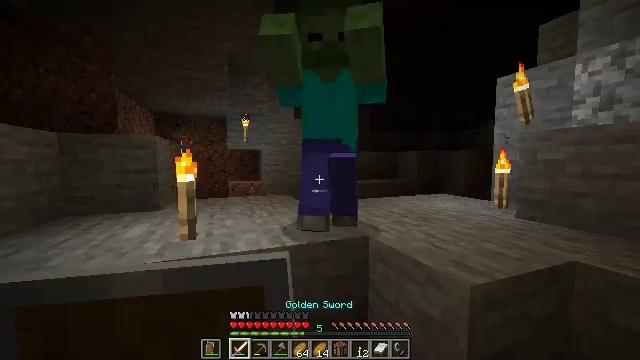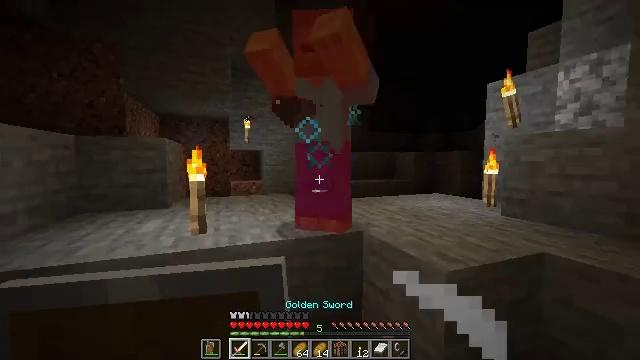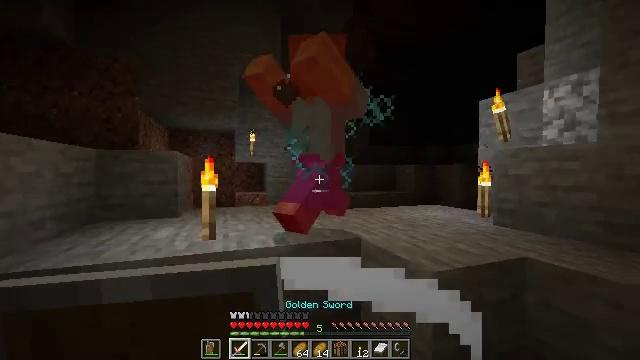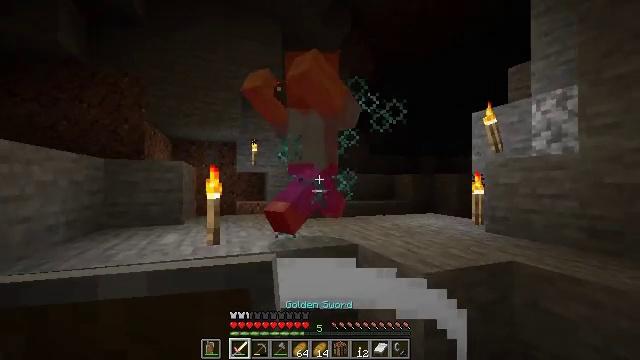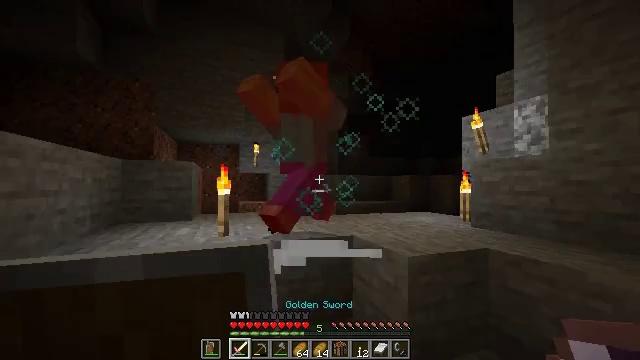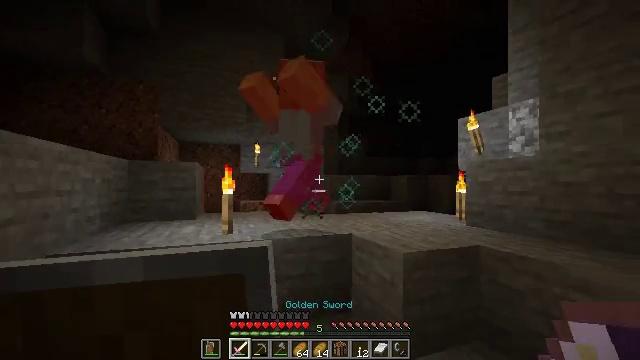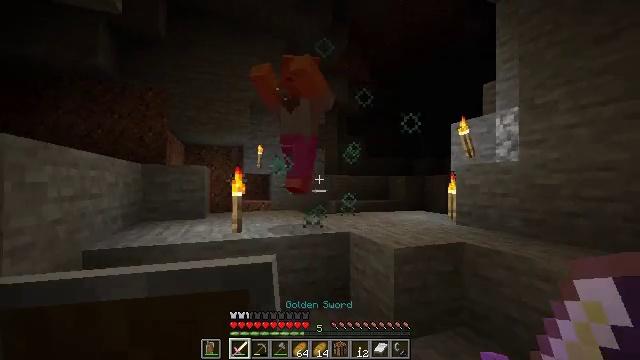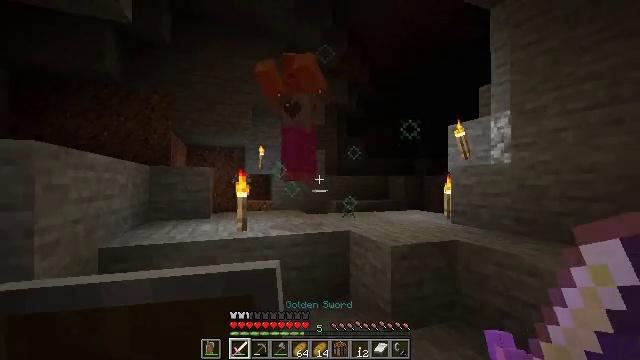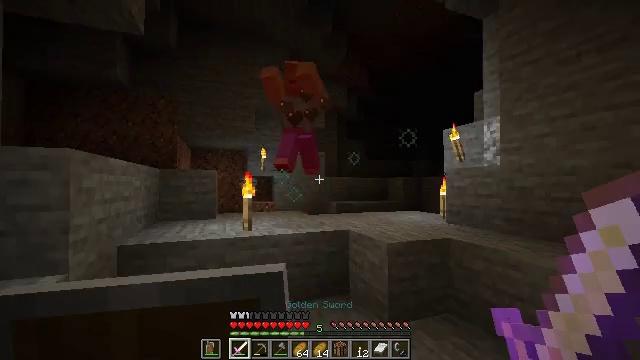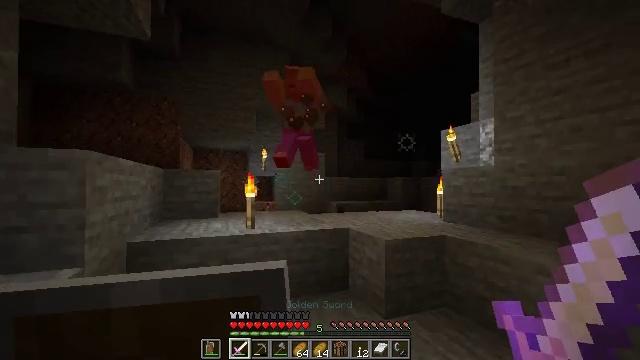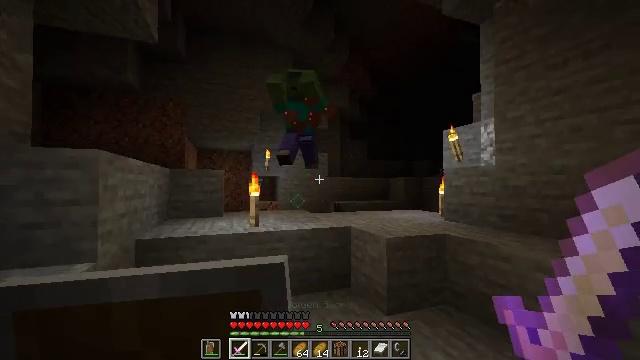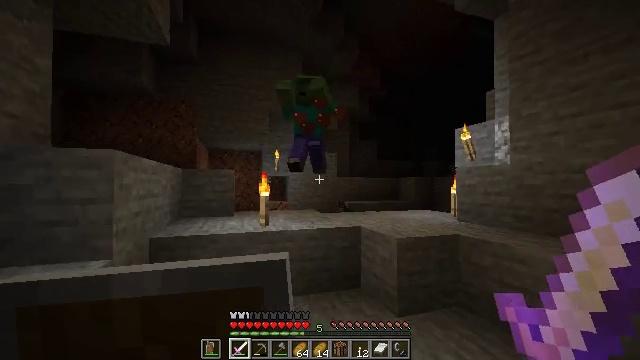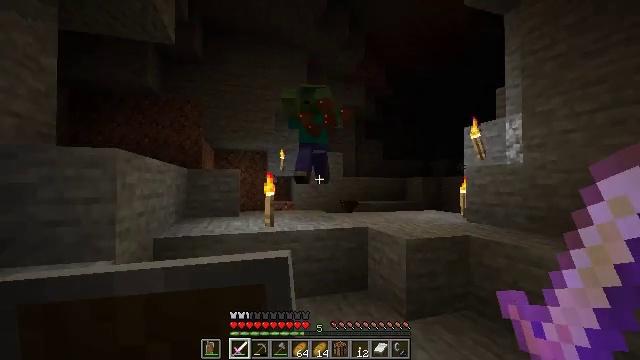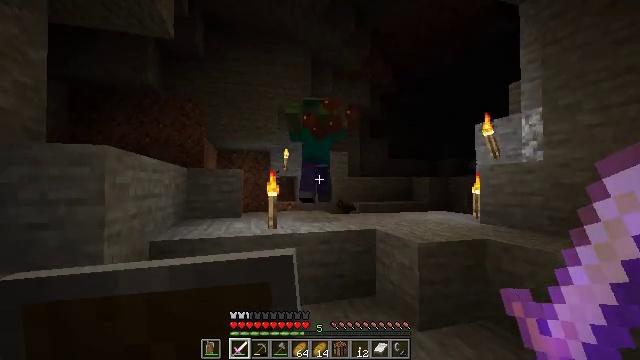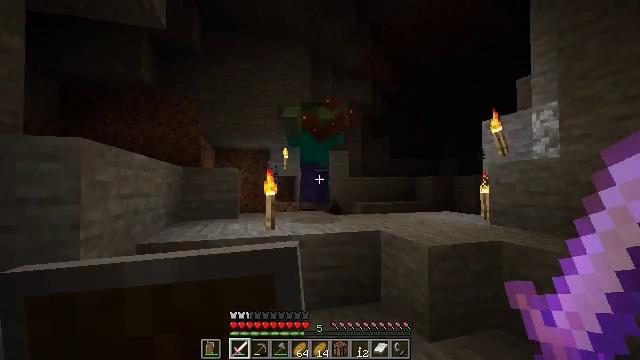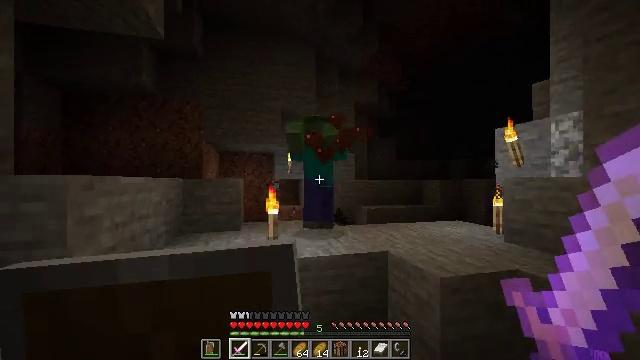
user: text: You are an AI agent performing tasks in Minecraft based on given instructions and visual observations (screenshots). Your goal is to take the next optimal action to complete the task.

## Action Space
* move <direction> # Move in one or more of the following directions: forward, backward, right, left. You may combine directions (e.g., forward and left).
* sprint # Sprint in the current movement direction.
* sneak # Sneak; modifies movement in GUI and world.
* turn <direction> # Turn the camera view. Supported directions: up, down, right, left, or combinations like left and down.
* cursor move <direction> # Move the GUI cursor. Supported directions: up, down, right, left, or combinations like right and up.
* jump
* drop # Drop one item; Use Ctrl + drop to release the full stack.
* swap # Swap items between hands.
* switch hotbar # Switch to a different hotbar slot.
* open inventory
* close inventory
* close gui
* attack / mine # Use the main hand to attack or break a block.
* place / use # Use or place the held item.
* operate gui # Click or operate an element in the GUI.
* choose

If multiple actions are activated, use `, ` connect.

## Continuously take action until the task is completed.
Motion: motion action
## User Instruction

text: Kill mobs.
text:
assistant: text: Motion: move back
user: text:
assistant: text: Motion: move back, turn up
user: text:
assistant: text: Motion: move back, turn up
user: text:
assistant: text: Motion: move back
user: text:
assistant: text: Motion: move back
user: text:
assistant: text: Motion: move back
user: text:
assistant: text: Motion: move back
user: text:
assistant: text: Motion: move back
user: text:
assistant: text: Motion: no_op
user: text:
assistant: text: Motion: no_op
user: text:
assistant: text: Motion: move forward, turn left
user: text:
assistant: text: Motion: move forward, turn left
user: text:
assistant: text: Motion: move forward
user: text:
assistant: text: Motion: move forward
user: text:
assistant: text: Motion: move forward, turn left and down, jump
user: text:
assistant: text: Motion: move forward, turn down, jump
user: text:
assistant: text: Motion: move forward, turn down, jump
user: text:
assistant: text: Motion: move forward, turn down, jump
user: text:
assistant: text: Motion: move forward, turn down
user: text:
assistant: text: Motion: turn down
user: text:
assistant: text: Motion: move back, turn down
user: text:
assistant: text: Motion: move back, attack / mine
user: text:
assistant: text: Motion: move back, attack / mine
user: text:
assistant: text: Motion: move back, attack / mine
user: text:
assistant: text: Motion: move back
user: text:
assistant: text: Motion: move back
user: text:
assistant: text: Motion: move back
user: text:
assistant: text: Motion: move back
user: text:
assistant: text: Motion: move back
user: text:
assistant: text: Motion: move back